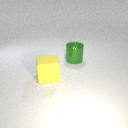
large yellow rubber cube to the left of large green metal cylinder